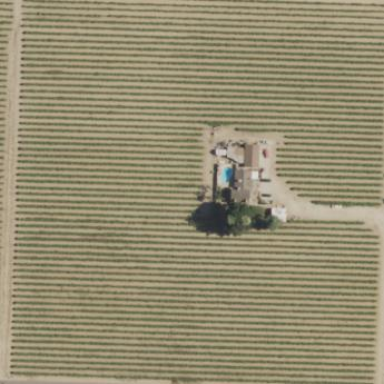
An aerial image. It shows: Beautiful vineyard in the countryside.